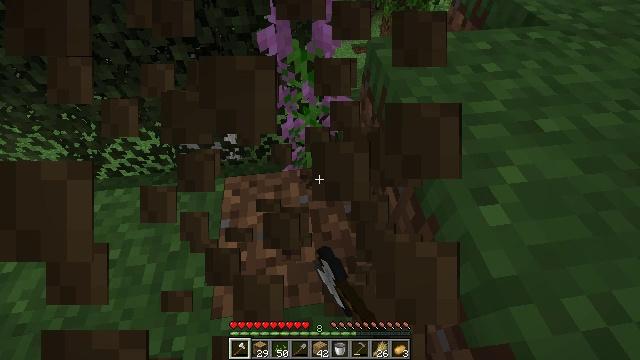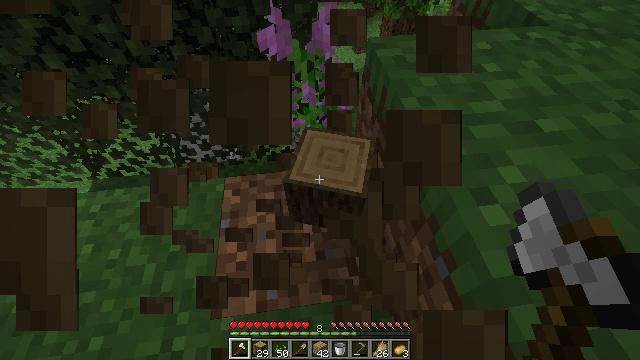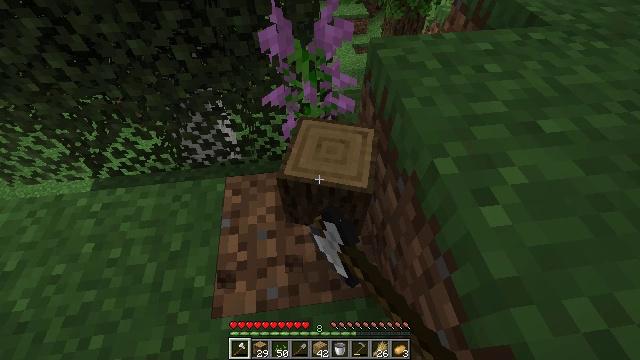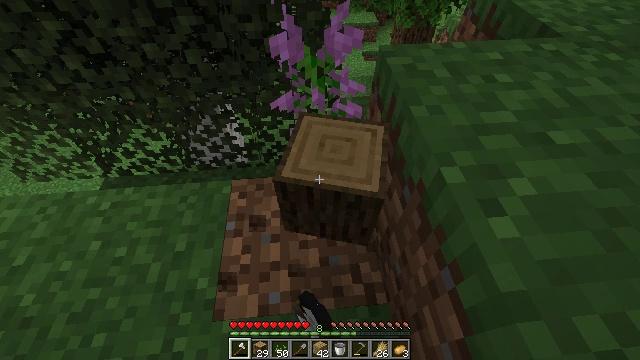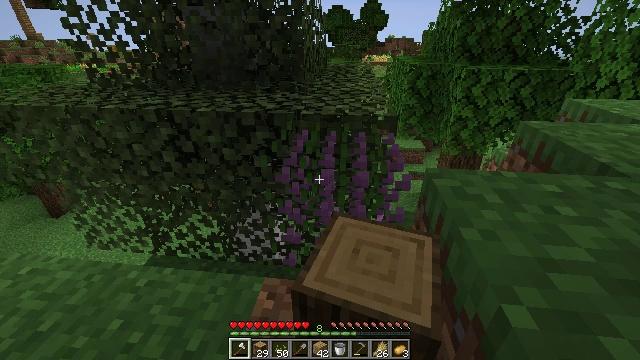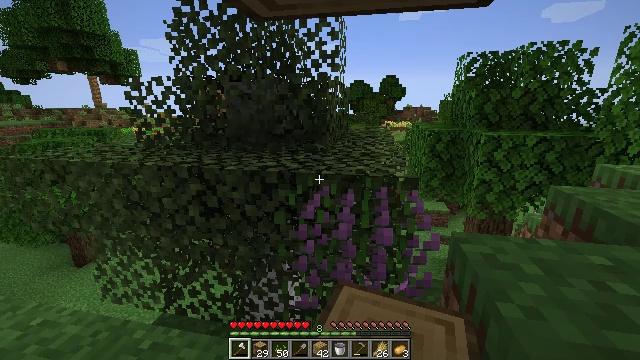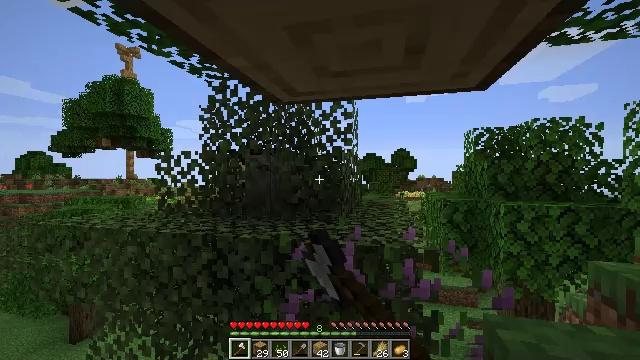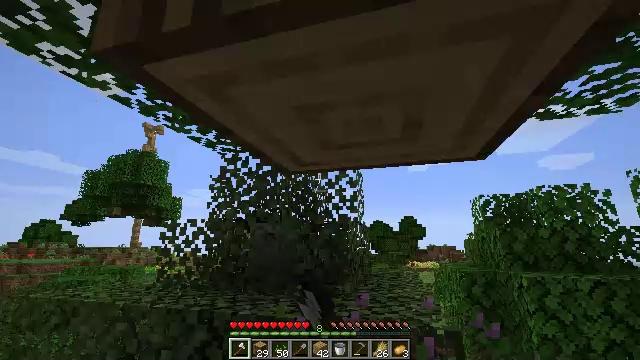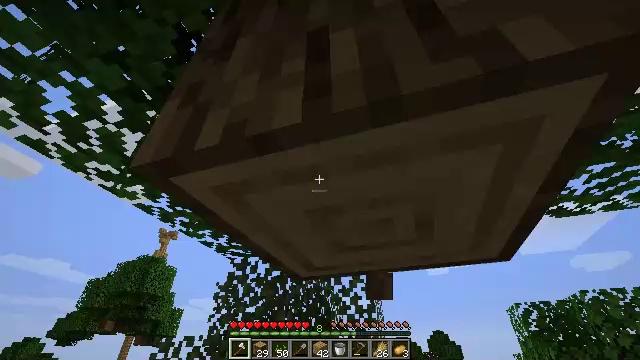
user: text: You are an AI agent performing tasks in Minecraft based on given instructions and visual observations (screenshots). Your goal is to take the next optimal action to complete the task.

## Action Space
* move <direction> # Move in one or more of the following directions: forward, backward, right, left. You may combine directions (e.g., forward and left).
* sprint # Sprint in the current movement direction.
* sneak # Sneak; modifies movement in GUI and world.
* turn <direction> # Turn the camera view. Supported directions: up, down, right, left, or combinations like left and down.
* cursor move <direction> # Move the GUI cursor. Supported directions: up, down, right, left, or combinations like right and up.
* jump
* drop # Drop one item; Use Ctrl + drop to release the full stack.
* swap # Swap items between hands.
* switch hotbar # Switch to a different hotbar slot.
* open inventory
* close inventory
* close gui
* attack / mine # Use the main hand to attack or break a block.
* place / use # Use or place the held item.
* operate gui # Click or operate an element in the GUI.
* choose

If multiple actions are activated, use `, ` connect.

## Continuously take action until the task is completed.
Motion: motion action
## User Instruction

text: Collect lilac by left-clicking.
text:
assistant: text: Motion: attack / mine
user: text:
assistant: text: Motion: attack / mine
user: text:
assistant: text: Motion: turn left and up, attack / mine
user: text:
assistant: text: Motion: turn left and up, attack / mine
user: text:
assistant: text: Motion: turn left and up, attack / mine
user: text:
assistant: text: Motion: turn left and up, attack / mine
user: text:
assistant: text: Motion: turn left and up, attack / mine
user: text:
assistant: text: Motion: turn left and up, attack / mine
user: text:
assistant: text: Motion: attack / mine